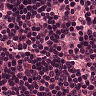
Metastatic tissue present: no